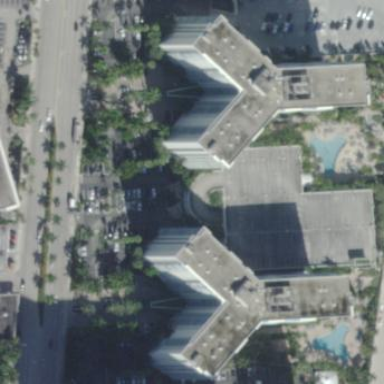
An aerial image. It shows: Hotel building.